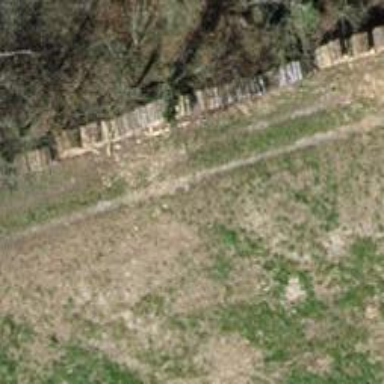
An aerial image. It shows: Dirt track road with grade3 tracktype.